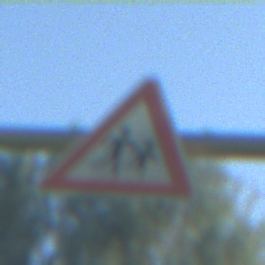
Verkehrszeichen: KinderLinks
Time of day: MorningAfternoon
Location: Outdoor (Nature)
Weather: Clear
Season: NotSpecified
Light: Natural